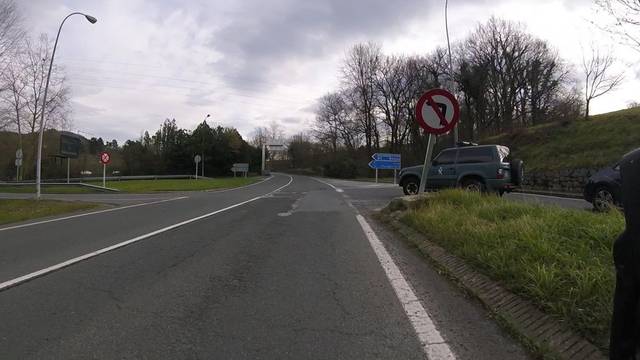
Region: Spain
Coordinates: 43.306, -1.879